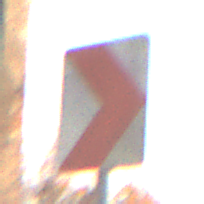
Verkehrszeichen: RichtungstafelnInKurvenKleinLinks
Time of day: SunriseSunset
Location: Roofed (Suburban)
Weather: Clear
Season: NotSpecified
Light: Natural